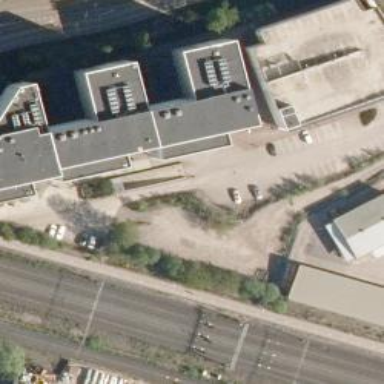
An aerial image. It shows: Footway road through building passage tunnel.